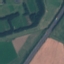
Label: Highway